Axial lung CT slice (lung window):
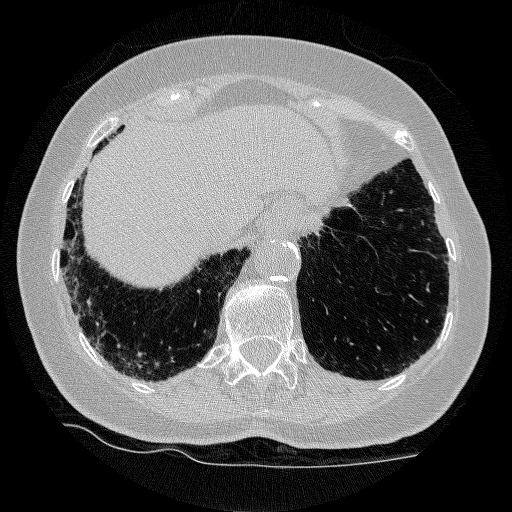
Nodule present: no